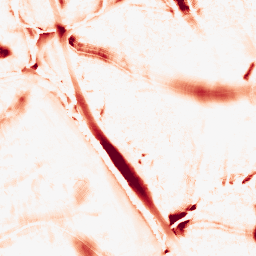
Category: morphological
Decomposition family: tophat
Decomposition parameters: size: 20
mode: white
Upsampling method: regularized
Upsampling parameters: scale: 2
lambda_reg: 0.001
Upsampling scale: 2